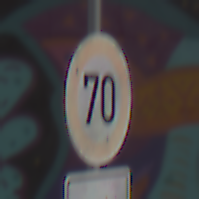
Verkehrszeichen: Geschwindigkeit70
Zusatzzeichen unten: HinweisDurchVerbaleAngabe6
Umgebung: Roofed, Special
Tageszeit: Midday
Wetter: Overcast
Licht: Natural
Jahreszeit: NotSpecified
Kontrast: MediumContrast